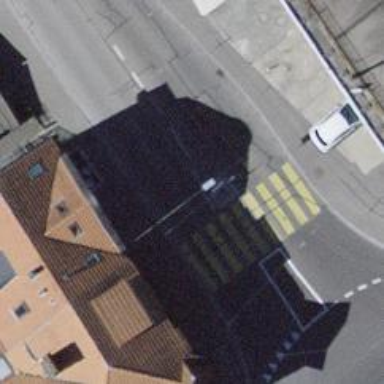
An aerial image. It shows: Residential road with asphalt surface and trolley wires.